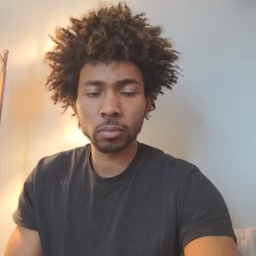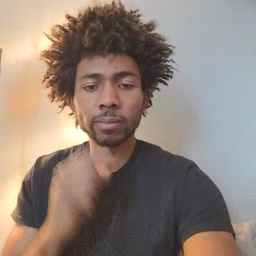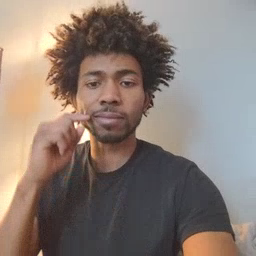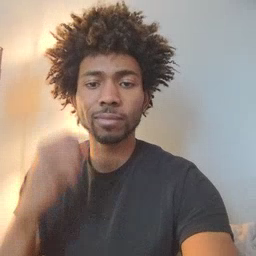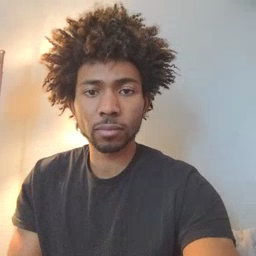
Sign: smile